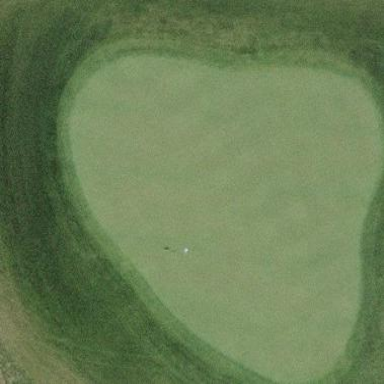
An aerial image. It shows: Grassy pitch designated for golf. It features vibrant green golf course.